Question: Notice how the textbox expands to the right until it has enough horizontal space to fit the content? Well I'd like it to not expand and fit the text with the space it has in the window.

If the windows expands, then the Grid.Column it's in will expand, but the textbox itself should expand to fit. Simple enough?
Any suggestions? This is my first foray into WPF and so far it's been pretty sleek.
Edit: Here's my XAML markup:
'''
<Window x:Class="GameLenseWpf.MainWindow"
xmlns="http://schemas.microsoft.com/winfx/2006/xaml/presentation"
xmlns:x="http://schemas.microsoft.com/winfx/2006/xaml"
Title="MainWindow" Height="450" Width="350" MinHeight="450" MinWidth="350">
<Grid>
<Grid.RowDefinitions>
<RowDefinition Height="0.15*" />
<RowDefinition />
</Grid.RowDefinitions>
<Image Grid.Row="0" Stretch="Fill" Source="Image/topBarBg.png" />
<StackPanel Orientation="Horizontal" Grid.Row="0">
<TextBlock Text="Platform"
Foreground="White"
FontFamily="Georgia"
FontSize="15"
Margin="10"
HorizontalAlignment="Center"
VerticalAlignment="Center"/>
<ComboBox x:Name="cmbPlatform"
Margin="10"
FontFamily="Georgia"
FontSize="15"
MinHeight="30"
MinWidth="140"
VerticalAlignment="Center"
VerticalContentAlignment="Center" SelectionChanged="cmbPlatform_SelectionChanged">
<ComboBoxItem>All Platforms</ComboBoxItem>
<ComboBoxItem>Playstation 3</ComboBoxItem>
<ComboBoxItem>XBox 360</ComboBoxItem>
<ComboBoxItem>Wii</ComboBoxItem>
<ComboBoxItem>PSP</ComboBoxItem>
<ComboBoxItem>DS</ComboBoxItem>
</ComboBox>
</StackPanel>
<Image x:Name="imgAbout" Grid.Row="0" Source="Image/about.png"
Height="16" HorizontalAlignment="Right"
VerticalAlignment="Center"
Margin="0 0 10 0" />
<ListBox Grid.Row="1" x:Name="lstGames" Background="#343434" Padding="5">
<ListBox.ItemTemplate>
<DataTemplate>
<Grid Height="120" Margin="0 10">
<Grid.ColumnDefinitions>
<ColumnDefinition Width="90"/>
<ColumnDefinition />
</Grid.ColumnDefinitions>
<Grid.RowDefinitions>
<RowDefinition />
</Grid.RowDefinitions>
<Border BorderBrush="#202020" BorderThickness="5" CornerRadius="4" Panel.ZIndex="0">
<Image Grid.Row="0" Grid.Column="0" Source="{Binding ImageUrl}" Stretch="Fill"/>
</Border>
<StackPanel Grid.Row="0" Grid.Column="1" Margin="12 0 0 0">
<StackPanel Orientation="Horizontal">
<TextBlock Text="Title:" FontFamily="Arial" Foreground="White"/>
<TextBlock Text="{Binding Title}" FontFamily="Arial" Foreground="White" />
</StackPanel>
<StackPanel Orientation="Horizontal">
<TextBlock Text="Release Date:" FontFamily="Arial" Foreground="White" />
<TextBlock Text="{Binding ReleaseDate}" FontFamily="Arial" Foreground="White" />
</StackPanel>
<TextBlock Text="Synopsis" FontFamily="Arial" Foreground="White" />
<TextBox Background="#454545" Text="{Binding Synopsis}" MinHeight="76" />
</StackPanel>
</Grid>
</DataTemplate>
</ListBox.ItemTemplate>
</ListBox>
</Grid>
</Window>
'''
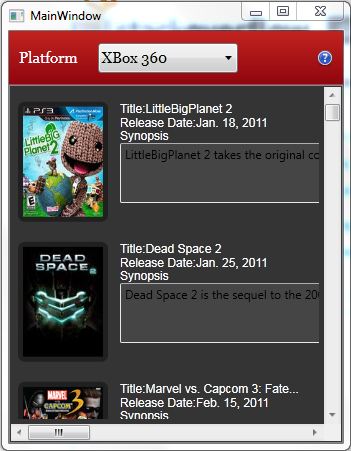
Answer: To get a TextBox to wrap inside a ListBox you can make the following changes:
1. Set the content of the listbox equal to the width of the listbox using: HorizontalContentAlignment="Stretch".
2. Disable the horizontal scrollbar of the listbox to prevent listbox from getting the desired size of the controls and preventing the word wrap in your textbox.
3. Set TextWrapping="Wrap" in the TextBox
Here is the XAML:
'''
<ListBox Grid.Row="1" x:Name="lstGames" Background="#343434" Padding="5"
ScrollViewer.HorizontalScrollBarVisibility="Disabled"
HorizontalContentAlignment="Stretch" >
</ListBox>
<TextBox Text="{Binding Synopsis}" MinHeight="76" TextWrapping="Wrap" />
'''